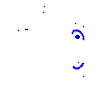
Particle: pion